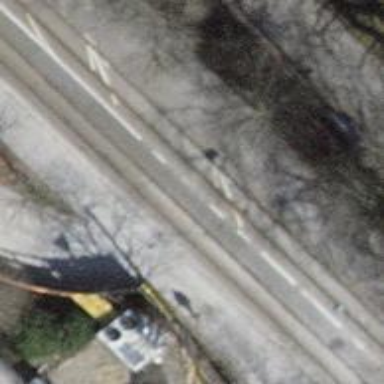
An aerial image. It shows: Secondary road with tram tracks embedded in asphalt.